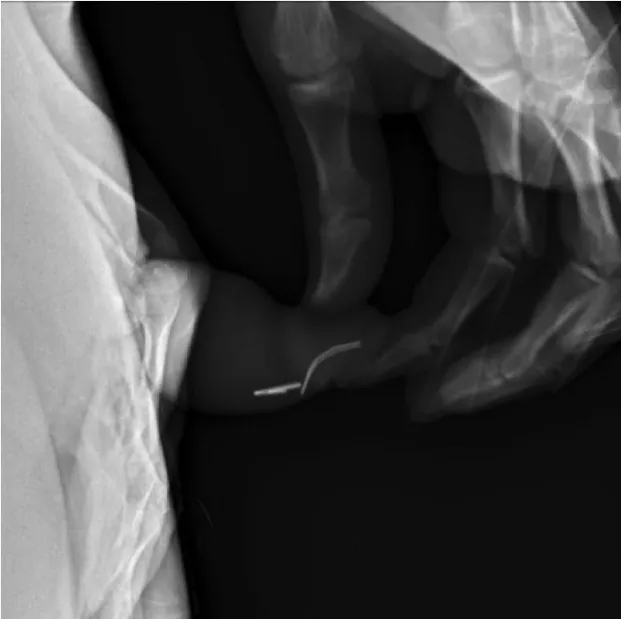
Lateral view pelvic X-ray identifies staples in distal penile urethra, which requires endoscopic removal.
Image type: radiology (x_ray)